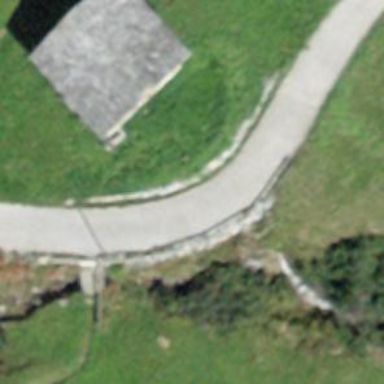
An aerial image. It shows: Track road with concrete lanes of grade1 quality.